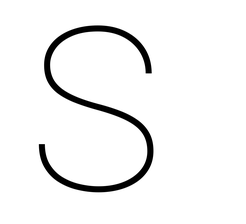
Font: Roboto_Thin